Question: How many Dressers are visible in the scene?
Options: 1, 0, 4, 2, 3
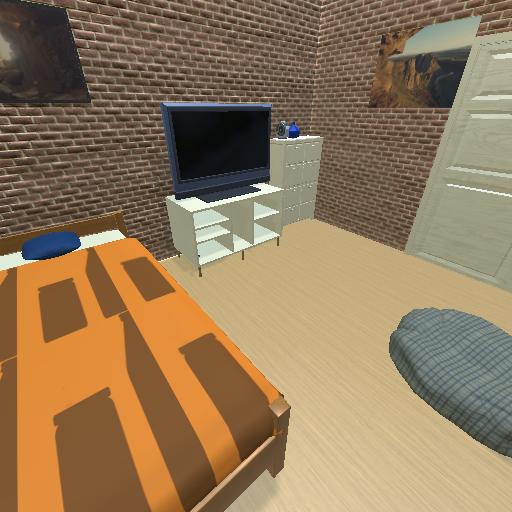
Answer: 1